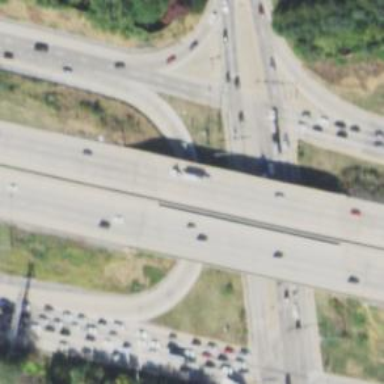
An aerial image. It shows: Trunk link highway.